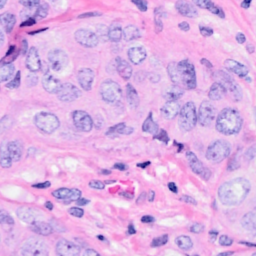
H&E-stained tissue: Breast